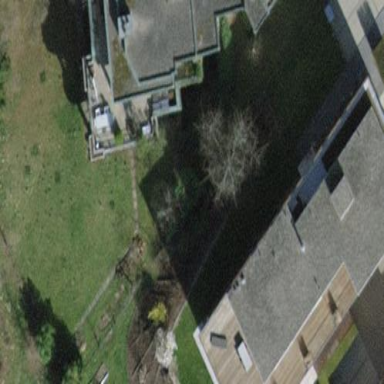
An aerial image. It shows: Building with flat roof.